Field crop: tomato
Growth stage: 1
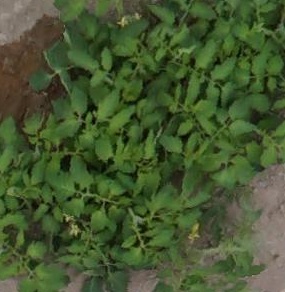
Species: tomato